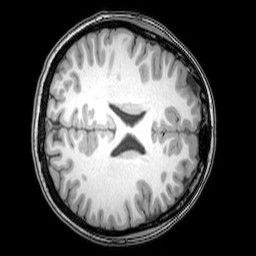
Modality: T1w
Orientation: axial
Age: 21
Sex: female
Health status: healthy
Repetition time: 0.081 s
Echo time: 0.037 s